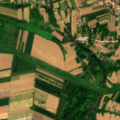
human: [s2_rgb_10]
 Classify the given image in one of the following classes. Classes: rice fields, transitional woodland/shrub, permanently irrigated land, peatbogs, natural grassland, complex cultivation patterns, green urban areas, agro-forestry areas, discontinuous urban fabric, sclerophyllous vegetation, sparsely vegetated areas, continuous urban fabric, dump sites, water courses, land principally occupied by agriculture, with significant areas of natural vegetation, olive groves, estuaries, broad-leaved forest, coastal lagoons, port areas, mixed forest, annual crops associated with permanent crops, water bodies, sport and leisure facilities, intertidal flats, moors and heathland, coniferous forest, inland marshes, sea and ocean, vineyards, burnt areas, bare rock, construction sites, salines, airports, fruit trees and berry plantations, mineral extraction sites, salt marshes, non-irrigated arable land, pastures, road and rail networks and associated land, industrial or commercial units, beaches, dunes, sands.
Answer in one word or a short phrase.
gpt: non-irrigated arable land, land principally occupied by agriculture, with significant areas of natural vegetation, broad-leaved forest